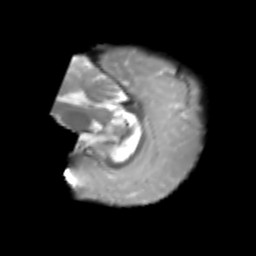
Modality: T2w
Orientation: sagittal
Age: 6
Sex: male
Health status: healthy